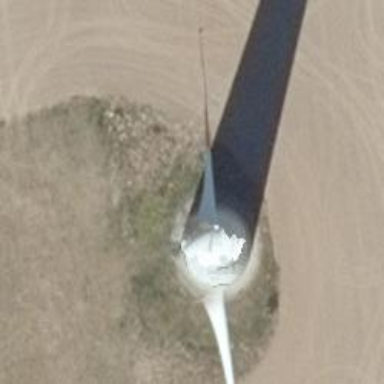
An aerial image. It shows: Wind generator powered by wind. The generator type is horizontal axis and it uses wind turbines.